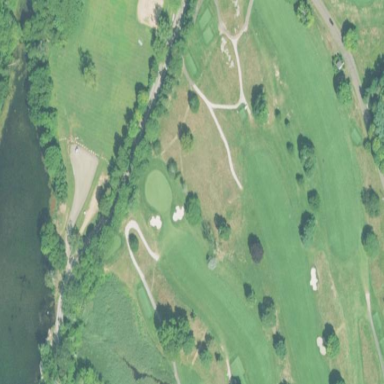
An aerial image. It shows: Scenic golf fairway.